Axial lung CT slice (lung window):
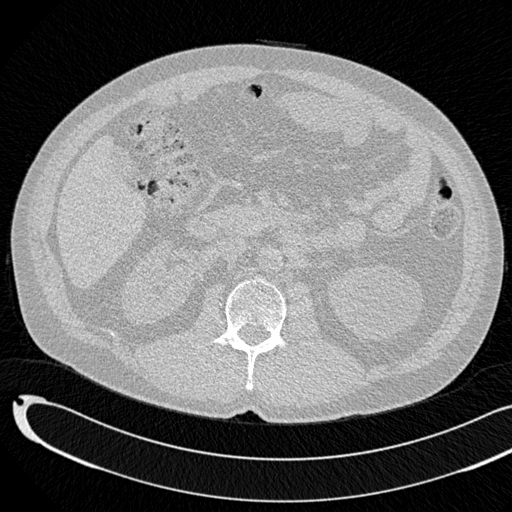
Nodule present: no